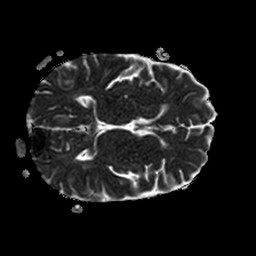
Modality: ADC
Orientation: axial
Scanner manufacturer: philips
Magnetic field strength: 1.5 T
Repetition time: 3.393 s
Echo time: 0.06922 s